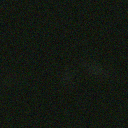
Screen state: off